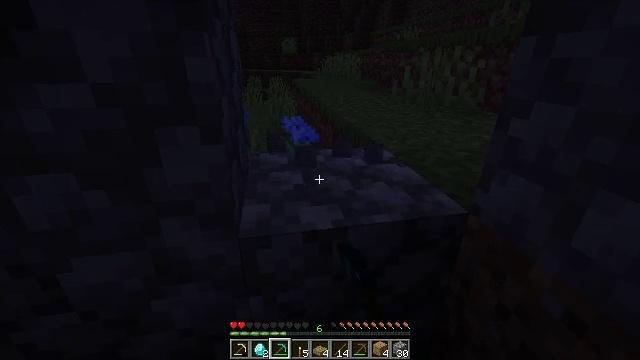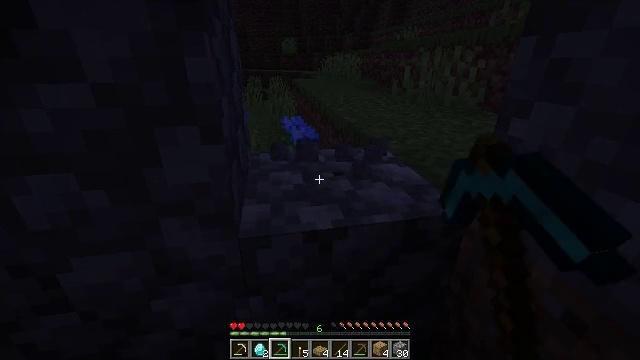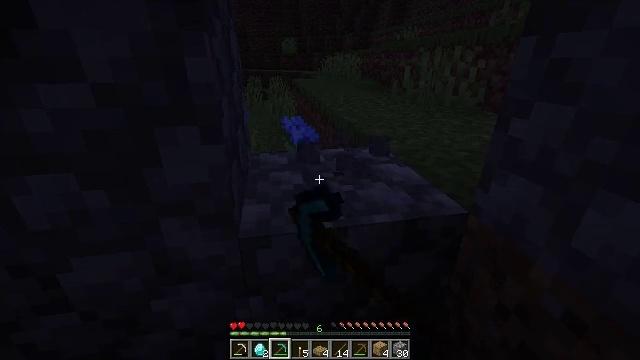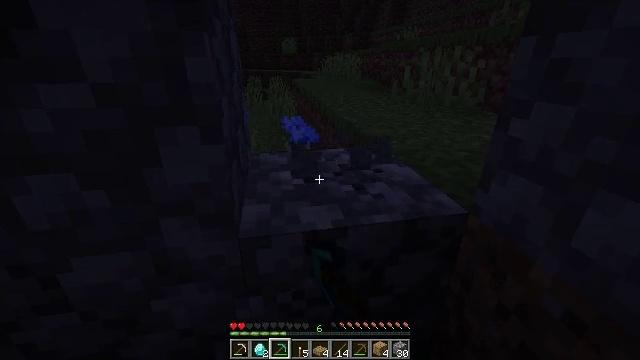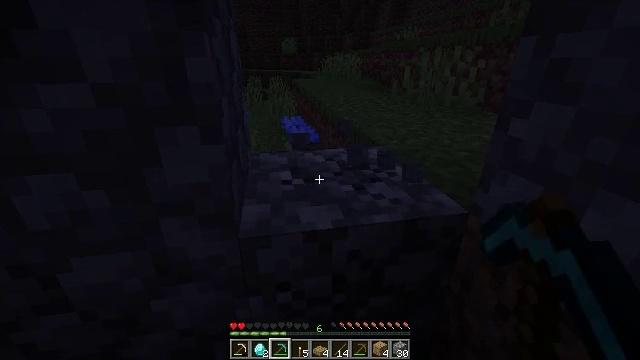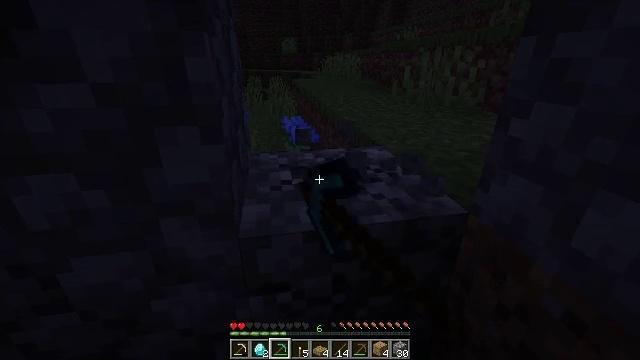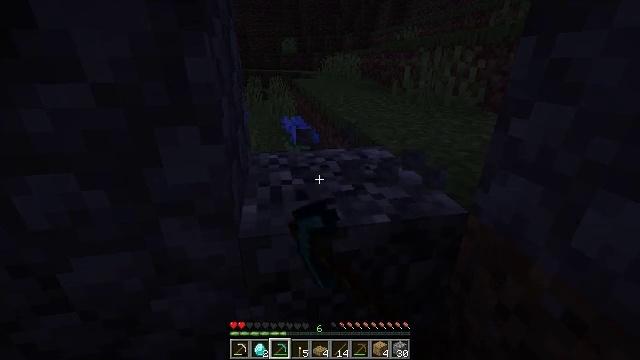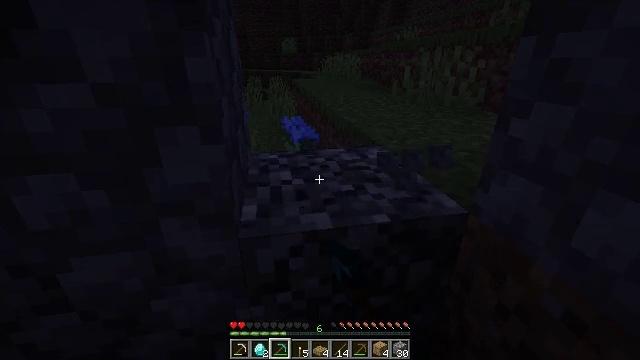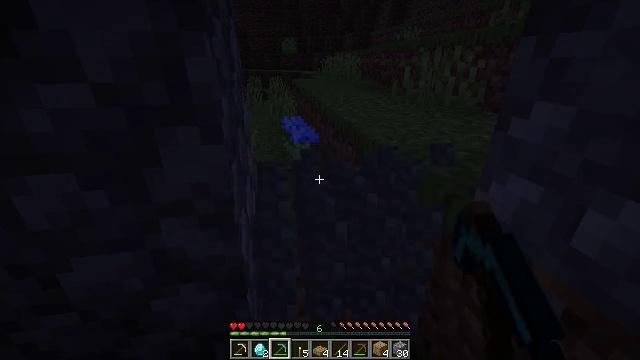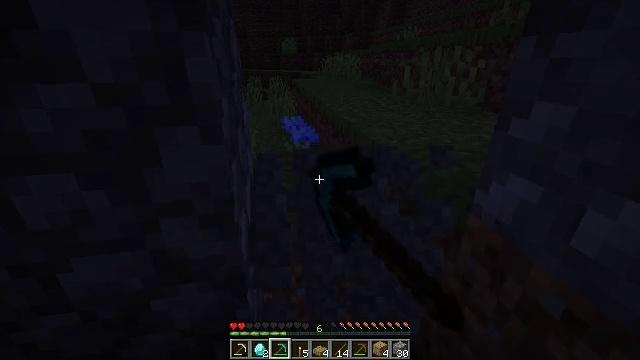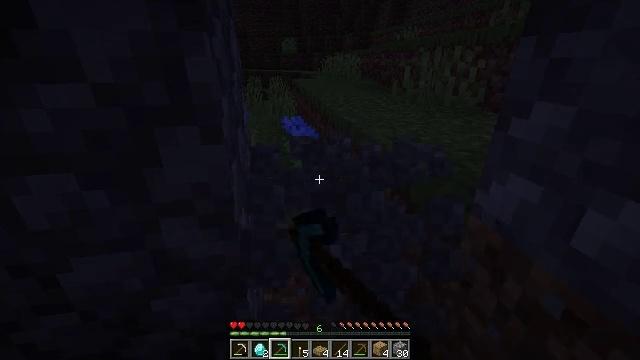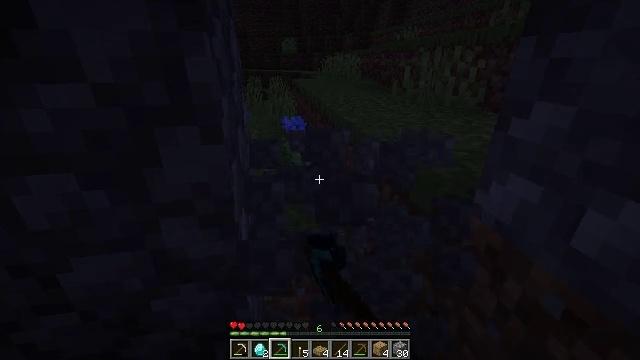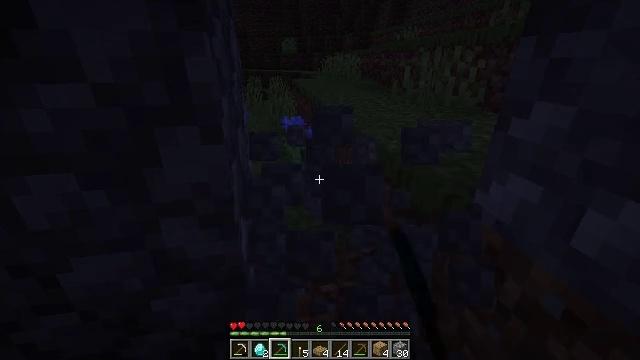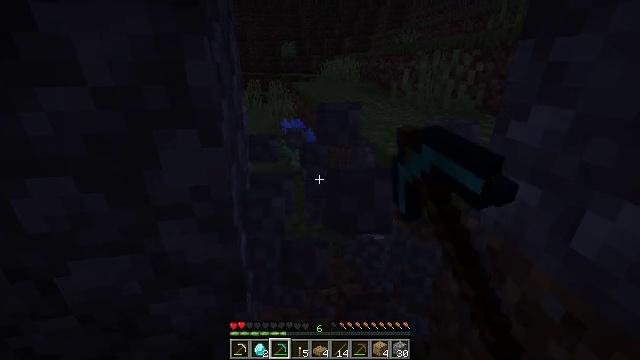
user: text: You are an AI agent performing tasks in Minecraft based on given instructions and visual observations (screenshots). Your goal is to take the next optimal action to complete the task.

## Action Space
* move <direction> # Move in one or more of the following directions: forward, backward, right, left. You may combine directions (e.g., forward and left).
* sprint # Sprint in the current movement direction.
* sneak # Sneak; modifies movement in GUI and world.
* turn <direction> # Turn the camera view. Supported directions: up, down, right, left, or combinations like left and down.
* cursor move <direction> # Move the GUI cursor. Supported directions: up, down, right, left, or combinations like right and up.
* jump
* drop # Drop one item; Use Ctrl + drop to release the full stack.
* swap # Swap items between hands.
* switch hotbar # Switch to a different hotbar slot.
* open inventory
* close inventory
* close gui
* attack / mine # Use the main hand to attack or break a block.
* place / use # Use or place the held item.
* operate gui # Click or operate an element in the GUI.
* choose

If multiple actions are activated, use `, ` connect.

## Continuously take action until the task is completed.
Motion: motion action
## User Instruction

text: Gather materials such as cobblestone.
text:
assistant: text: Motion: attack / mine
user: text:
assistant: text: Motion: attack / mine
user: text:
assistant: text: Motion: attack / mine
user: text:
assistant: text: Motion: attack / mine
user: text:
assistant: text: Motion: attack / mine
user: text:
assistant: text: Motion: attack / mine
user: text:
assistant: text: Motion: attack / mine
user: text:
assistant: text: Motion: attack / mine
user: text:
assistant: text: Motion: attack / mine
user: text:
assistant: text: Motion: attack / mine
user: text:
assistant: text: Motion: attack / mine
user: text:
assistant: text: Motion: attack / mine
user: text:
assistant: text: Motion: attack / mine
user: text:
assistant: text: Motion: no_op